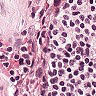
Metastatic tissue present: no